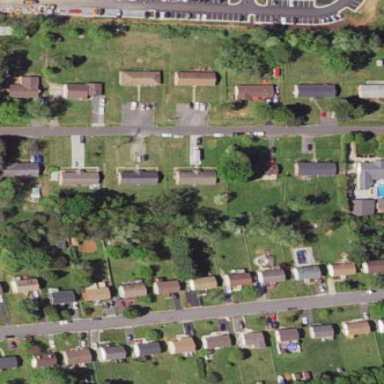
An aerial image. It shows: Neighborhood.